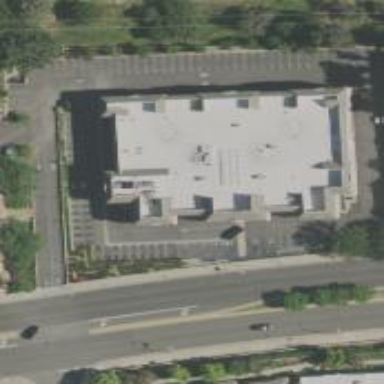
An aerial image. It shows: Commercial building.